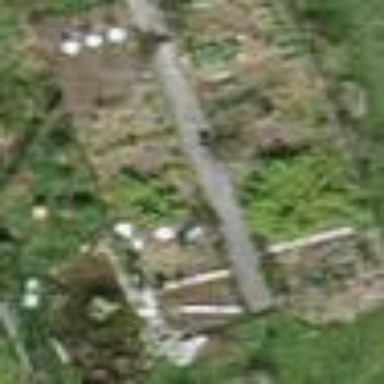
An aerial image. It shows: Garden that is leisure land.